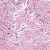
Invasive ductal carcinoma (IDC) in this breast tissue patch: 0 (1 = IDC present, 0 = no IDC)